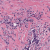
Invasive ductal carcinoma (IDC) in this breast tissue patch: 1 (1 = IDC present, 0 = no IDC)